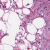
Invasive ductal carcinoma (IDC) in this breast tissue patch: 1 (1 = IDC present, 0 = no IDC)